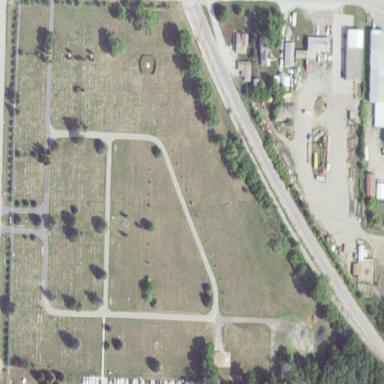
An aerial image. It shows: Cemetery.